Field crop: maize
Growth stage: 2
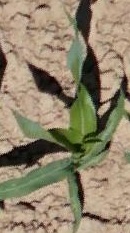
Species: maize